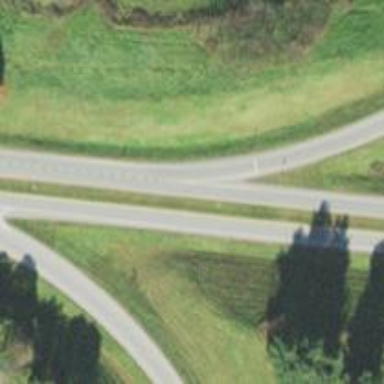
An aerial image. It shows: Asphalt trunk link road.